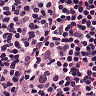
Metastatic tissue present: no